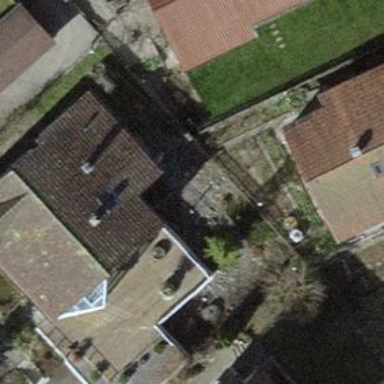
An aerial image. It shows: Garage with flat dark gray roof.